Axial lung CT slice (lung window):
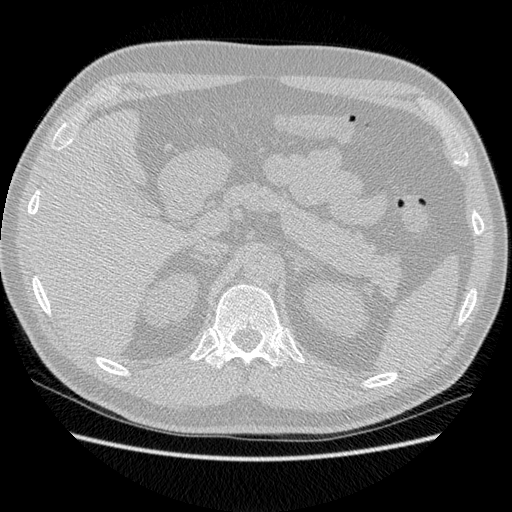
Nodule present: no